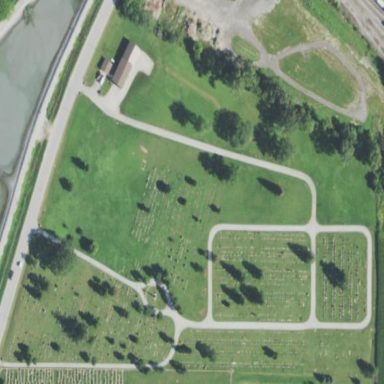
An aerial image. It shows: Cemetery.